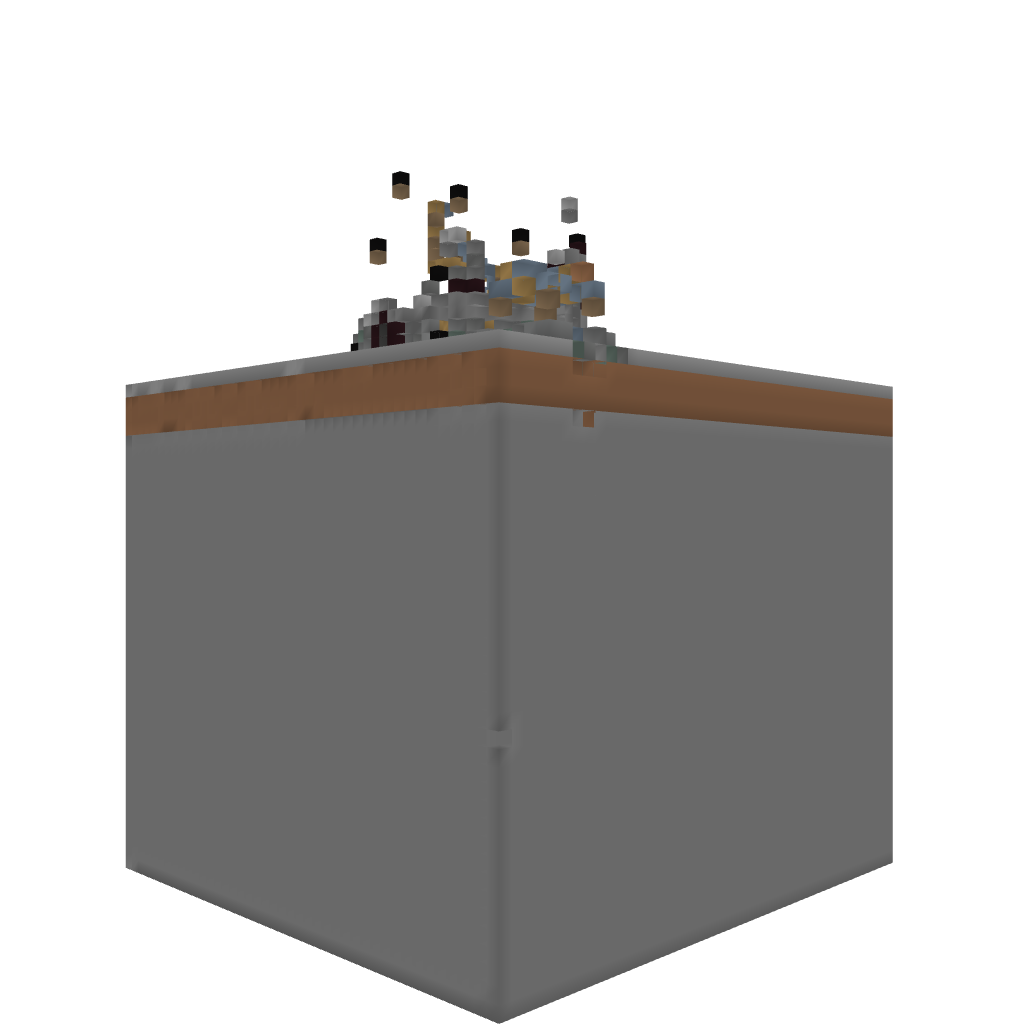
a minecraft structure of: Sunken Tower